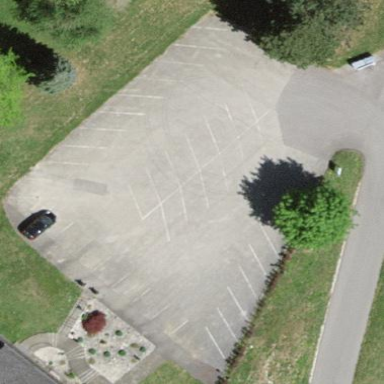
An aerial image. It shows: Parking area.